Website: slack
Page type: stored-credit-cards
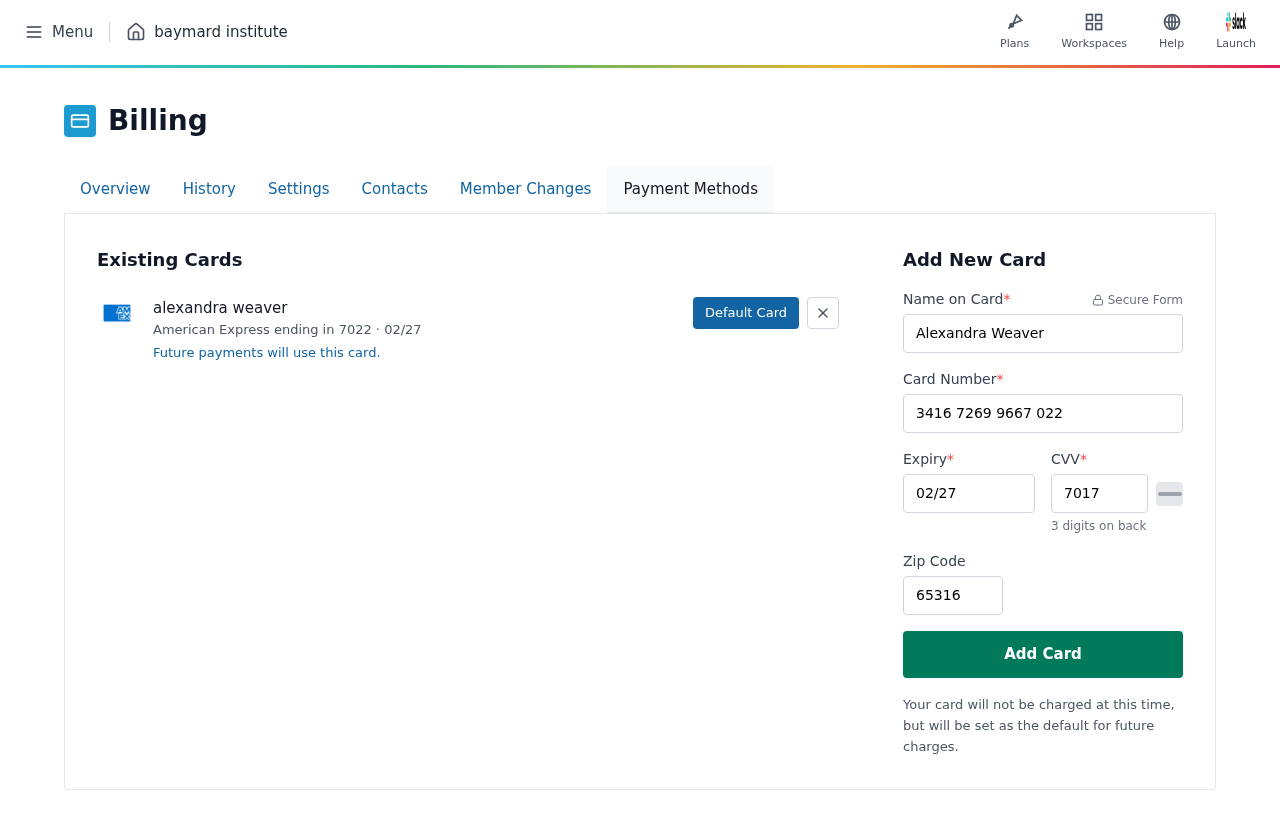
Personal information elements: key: PII_CARD_CVV
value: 7017
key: PII_CARD_EXPIRY
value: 02/27
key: PII_CARD_EXPIRY_MONTH
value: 02
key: PII_CARD_EXPIRY_YEAR
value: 27
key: PII_CARD_LAST4
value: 7022
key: PII_CARD_NUMBER
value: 3416 7269 9667 022
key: PII_CARD_TYPE
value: American Express
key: PII_FULLNAME
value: alexandra weaver
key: PII_FULLNAME
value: Alexandra Weaver
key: PII_POSTCODE
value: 65316